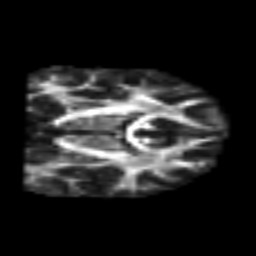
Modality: FA
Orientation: coronal
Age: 25
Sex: male
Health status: healthy